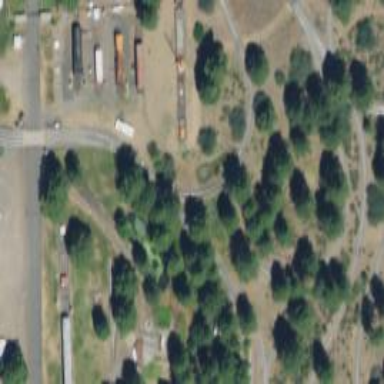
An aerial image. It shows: Miniature railway.